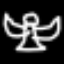
Label: angel